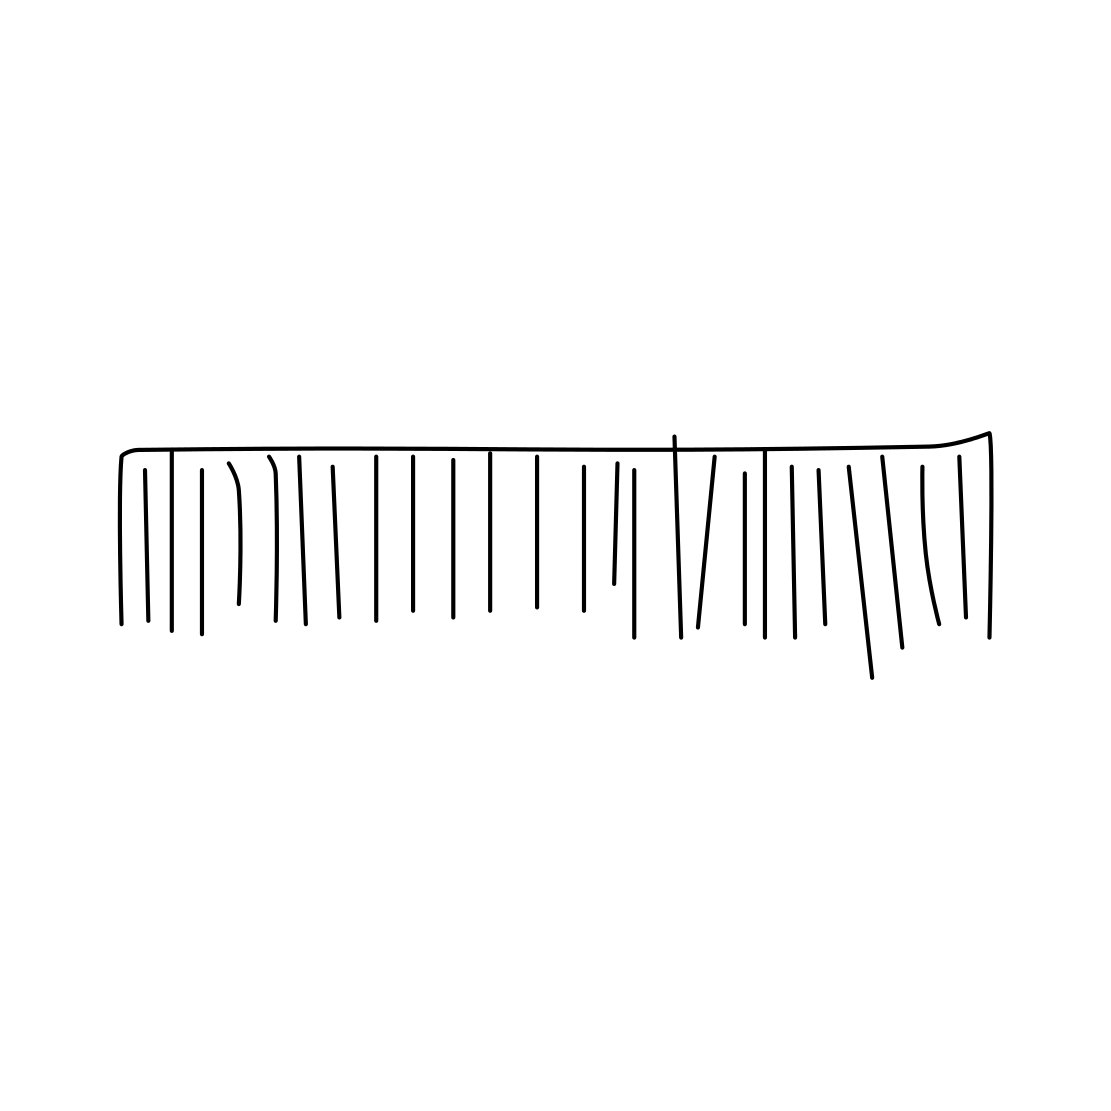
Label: comb